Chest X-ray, AP view. Patient: 29 years old, sex F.
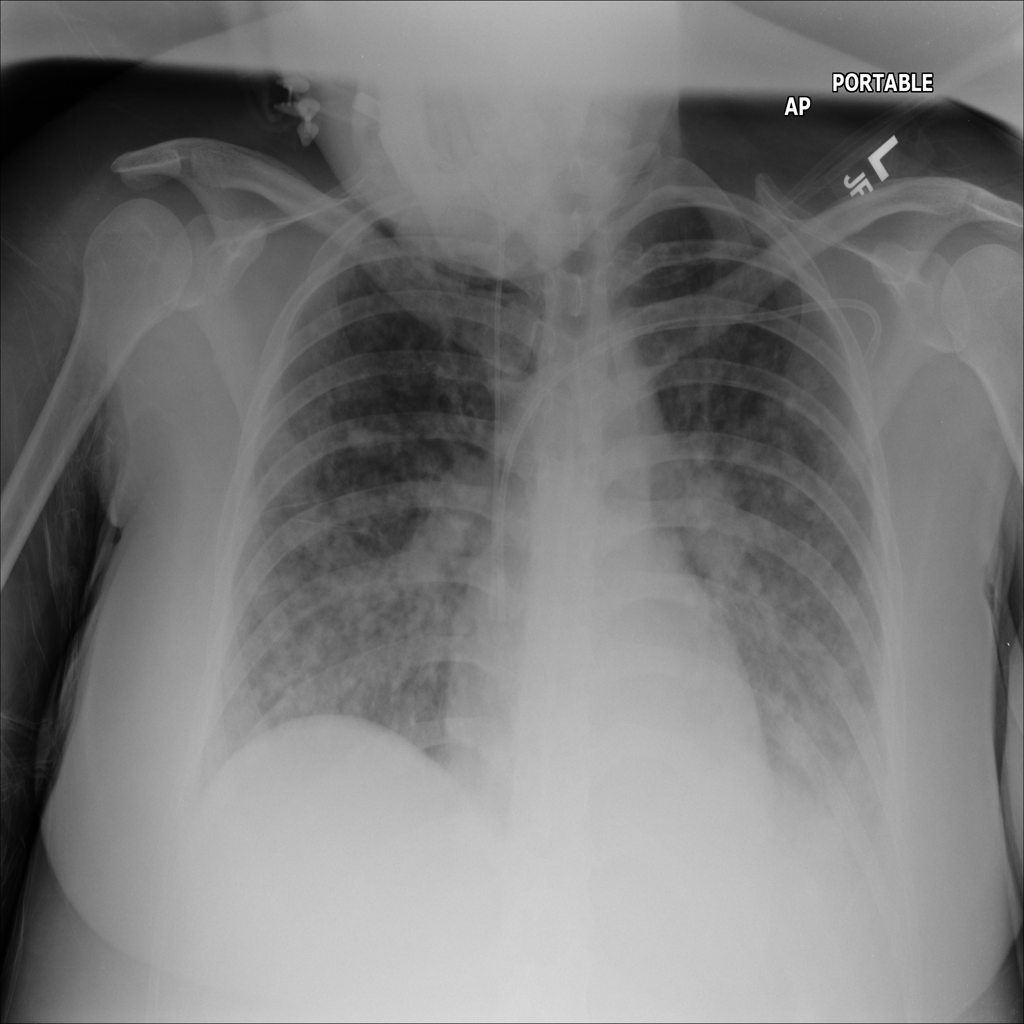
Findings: Infiltration, Nodule